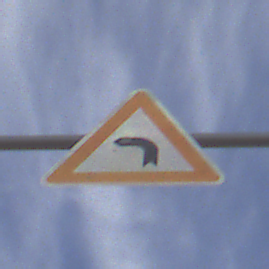
Verkehrszeichen: KurveLinks
Umgebung: Outdoor, Suburban
Tageszeit: MorningAfternoon
Wetter: PartlyCloudy
Licht: Natural
Jahreszeit: NotSpecified
Kontrast: HighContrast